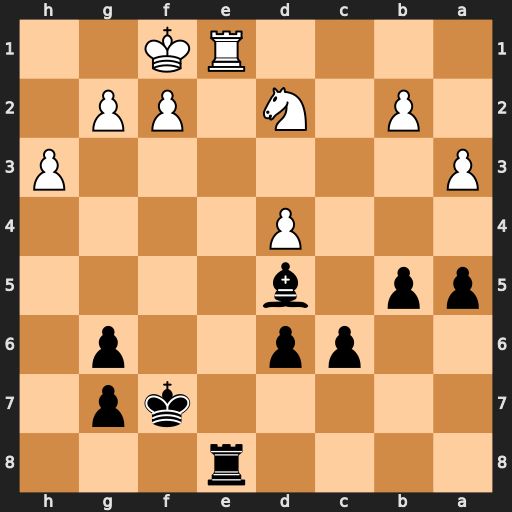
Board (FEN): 4r3/5kp1/2pp2p1/pp1b4/3P4/P6P/1P1N1PP1/4RK2
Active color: b
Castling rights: -
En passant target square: -
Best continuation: Bxg2+ Kxg2 Rxe1